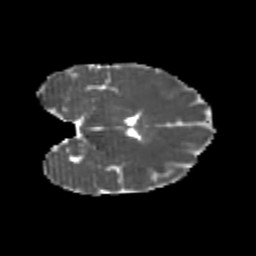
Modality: MD
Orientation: coronal
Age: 23
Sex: female
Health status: healthy
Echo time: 0.074 s